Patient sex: F
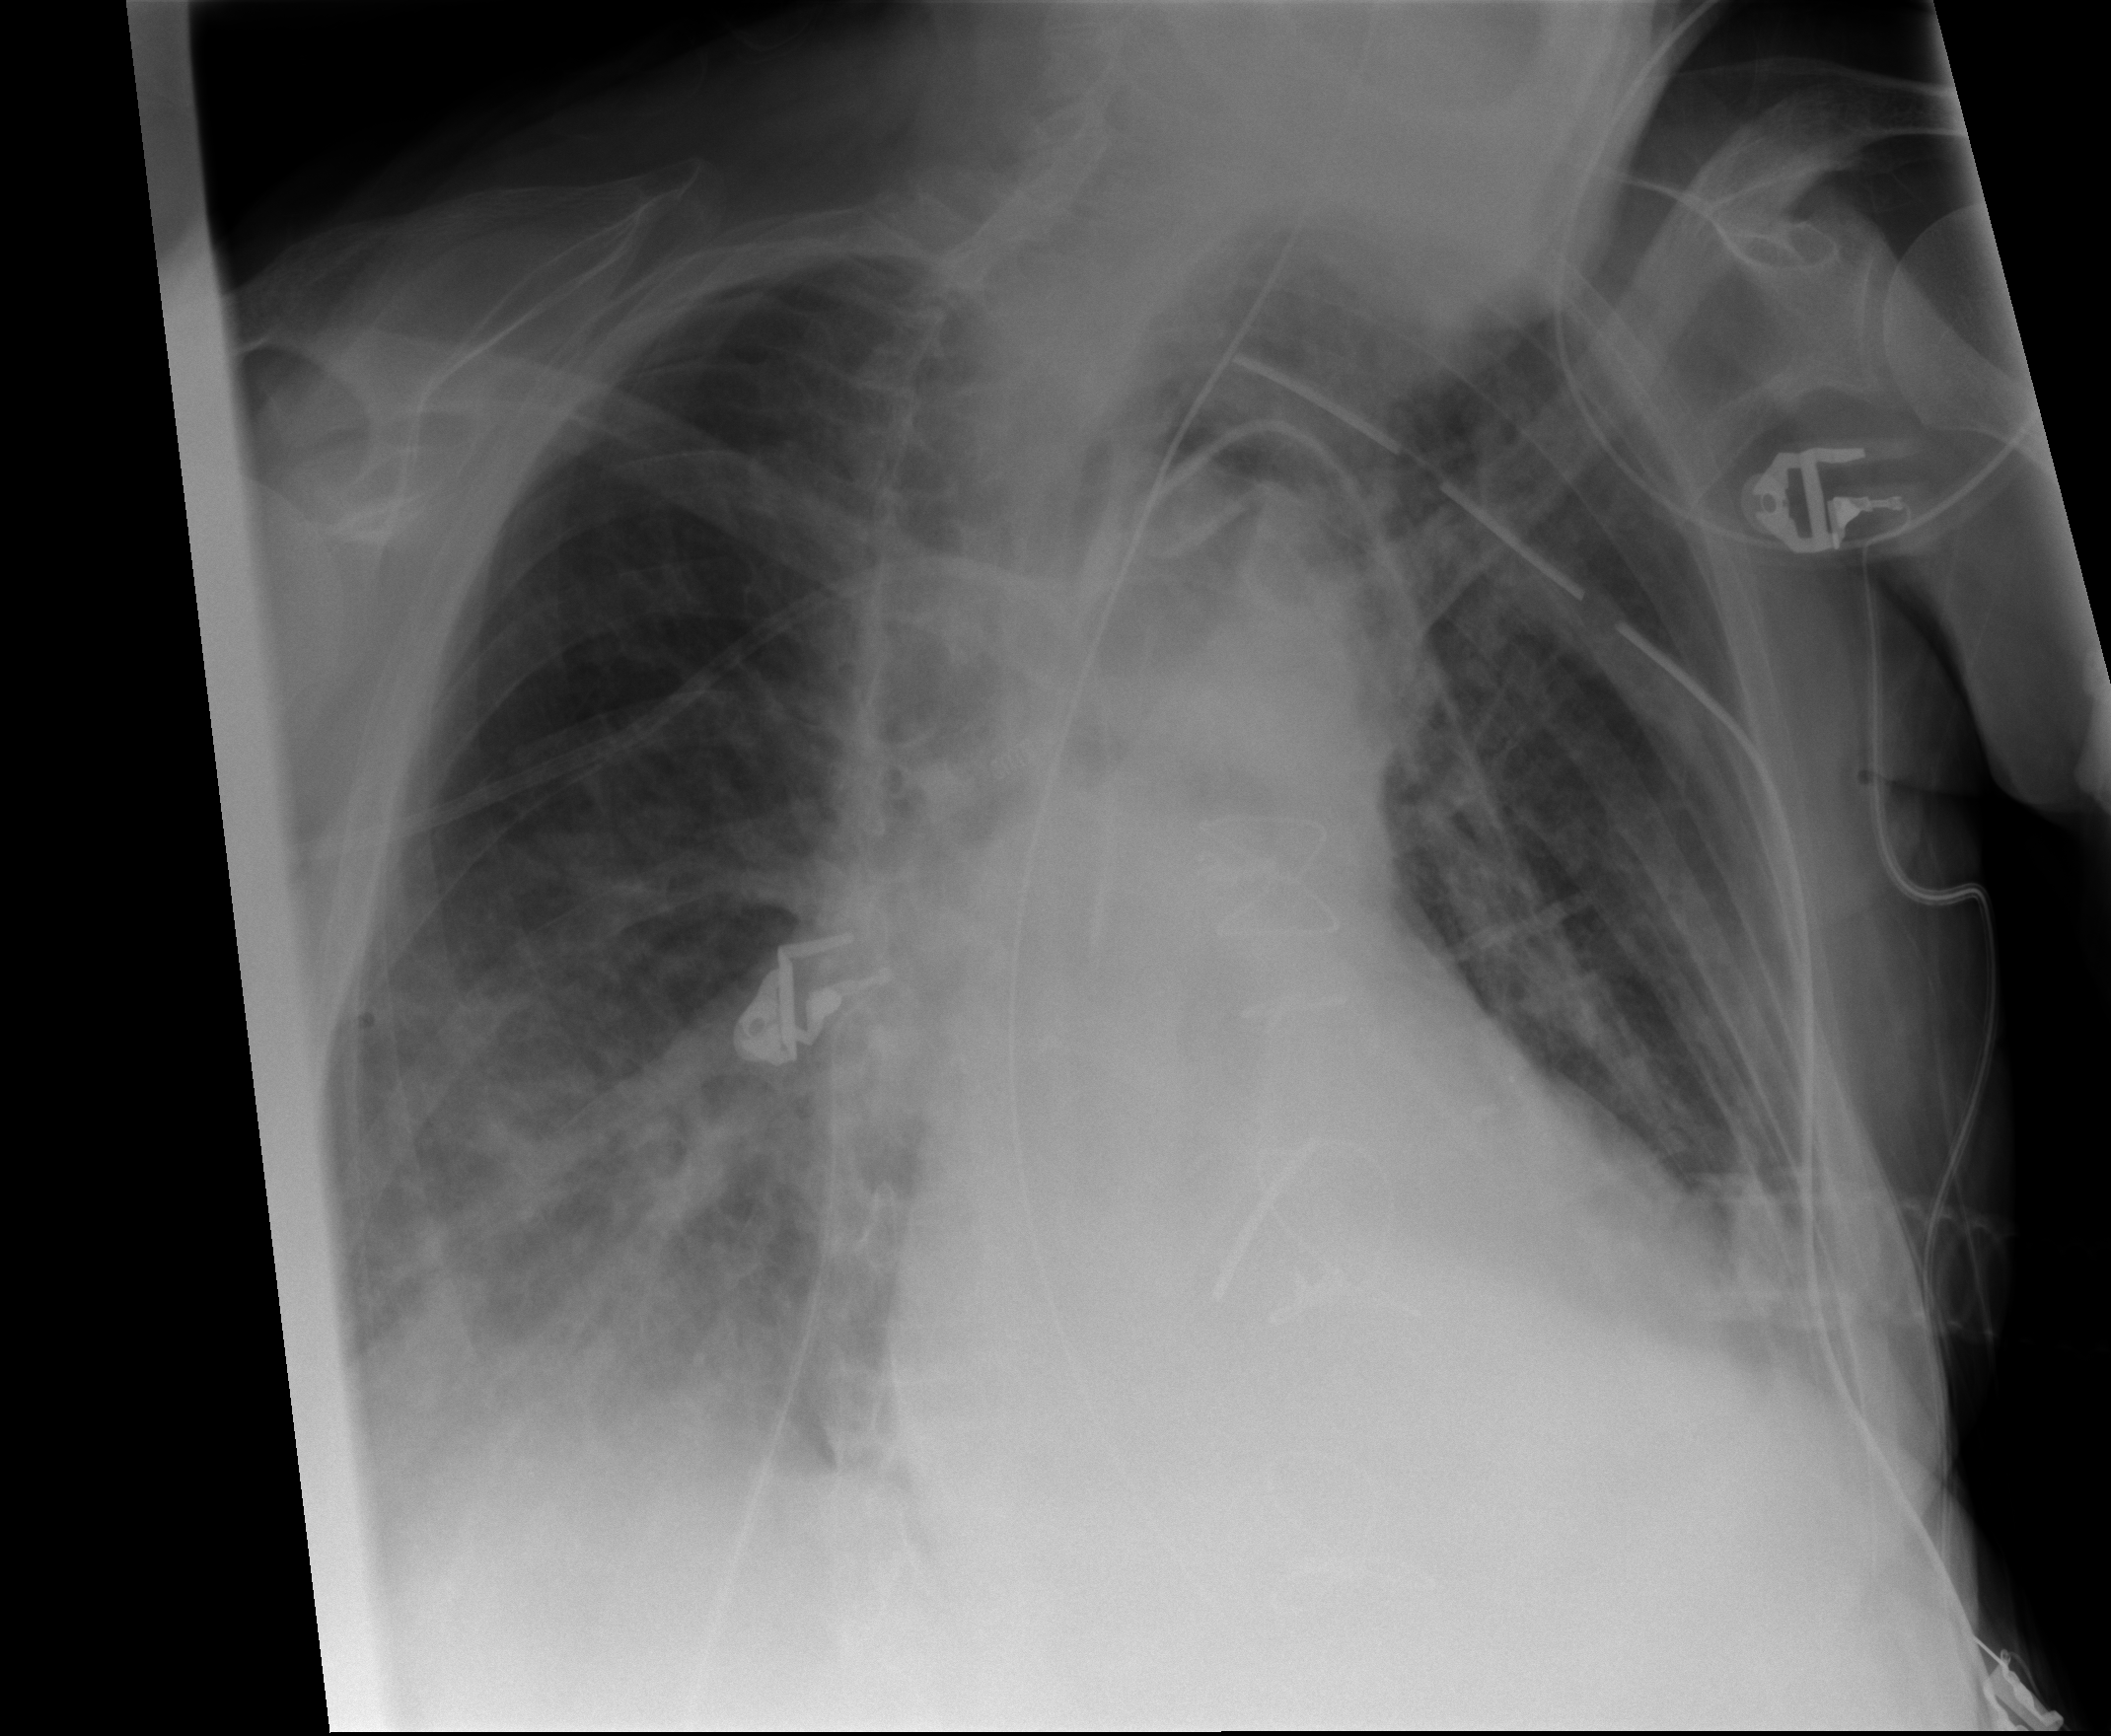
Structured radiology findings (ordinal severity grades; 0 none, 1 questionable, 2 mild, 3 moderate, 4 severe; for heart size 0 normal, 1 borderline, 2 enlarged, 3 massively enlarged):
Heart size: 2
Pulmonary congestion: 1
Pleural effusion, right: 2
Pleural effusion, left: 1
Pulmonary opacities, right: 3
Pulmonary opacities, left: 1
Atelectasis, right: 2
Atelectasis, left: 1